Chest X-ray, PA view. Patient: 21 years old, sex M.
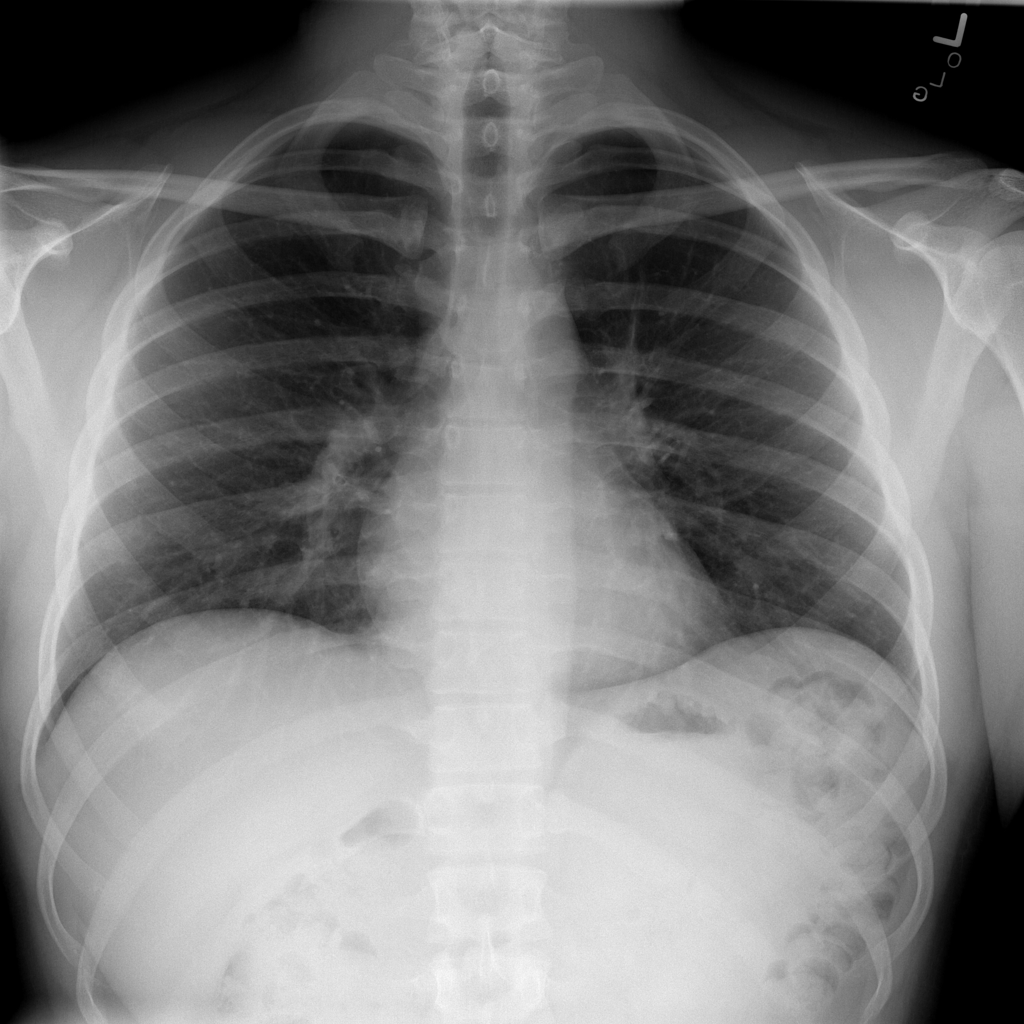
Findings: No Finding